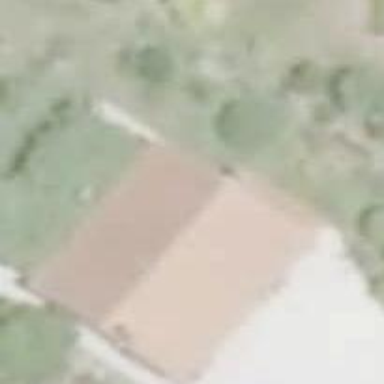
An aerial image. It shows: Simple house.